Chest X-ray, PA view. Patient: 20 years old, sex M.
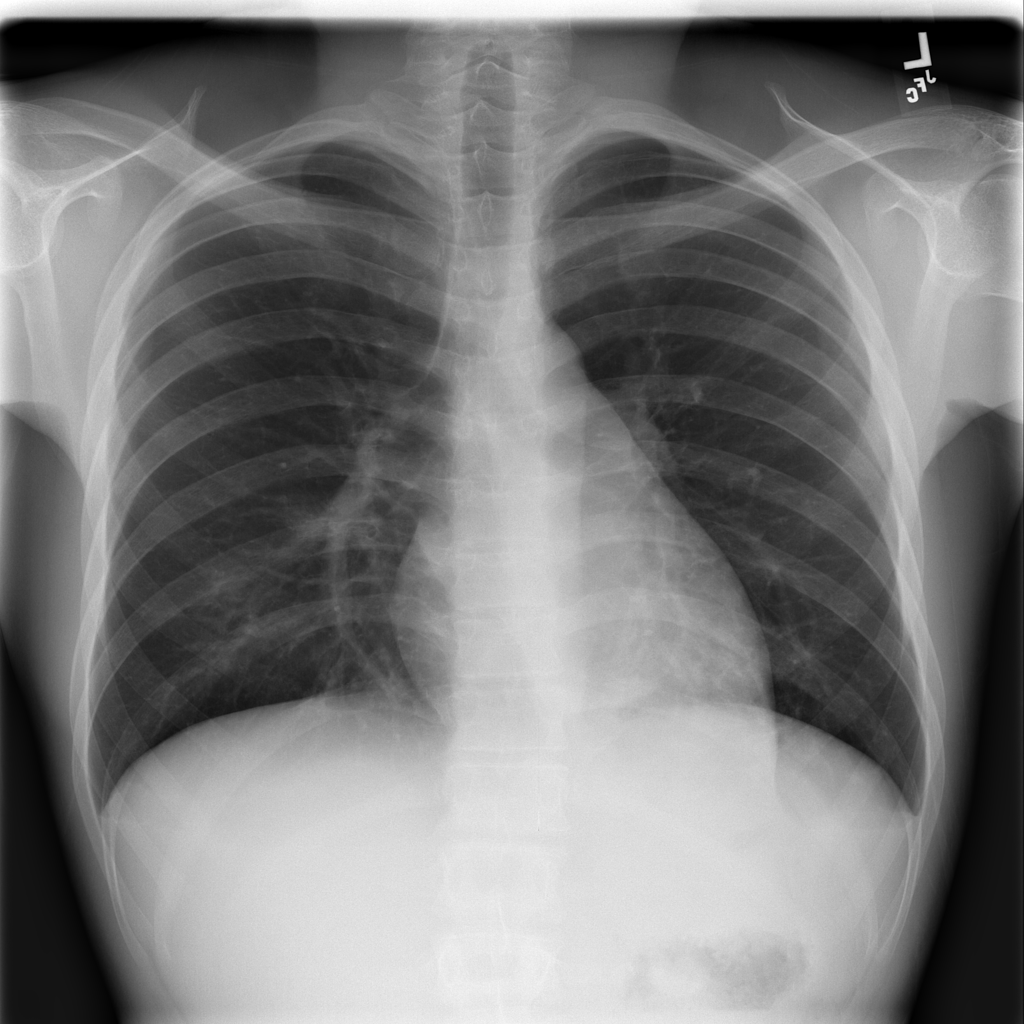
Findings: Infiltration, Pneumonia